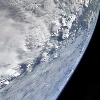
Label: cloud